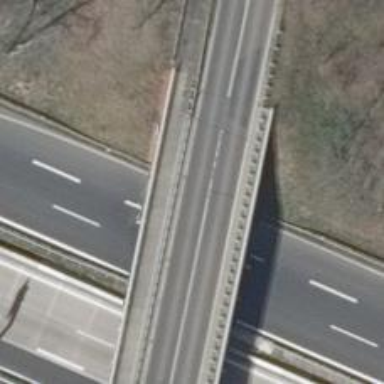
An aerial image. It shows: Secondary road crossing bridge with asphalt surface.